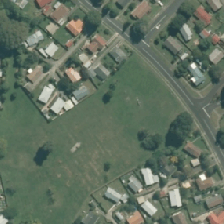
Land cover: urban_parkland